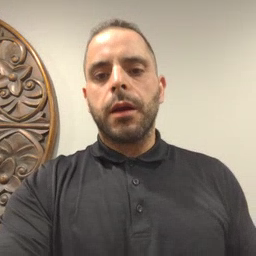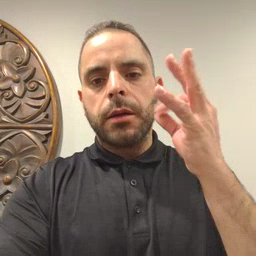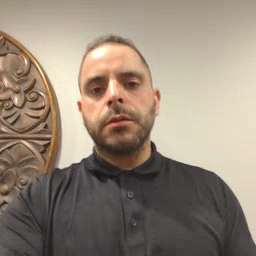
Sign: cat